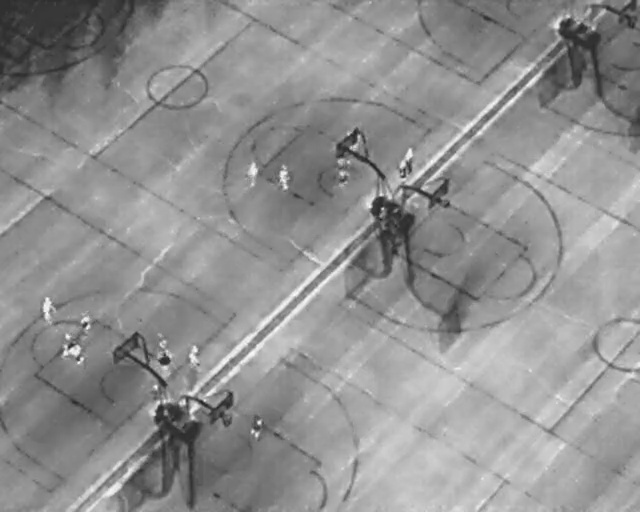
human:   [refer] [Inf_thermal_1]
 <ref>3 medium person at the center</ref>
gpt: <box>[[37, 32, 41, 34, 2], [28, 68, 32, 70, 2], [61, 31, 64, 33, 2]]</box>

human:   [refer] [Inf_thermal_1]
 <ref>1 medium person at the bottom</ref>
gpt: <box>[[38, 82, 41, 84, 2]]</box>

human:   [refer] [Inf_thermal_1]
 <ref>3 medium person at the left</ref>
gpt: <box>[[11, 62, 14, 64, 2], [8, 66, 12, 68, 2], [10, 68, 13, 70, 166]]</box>